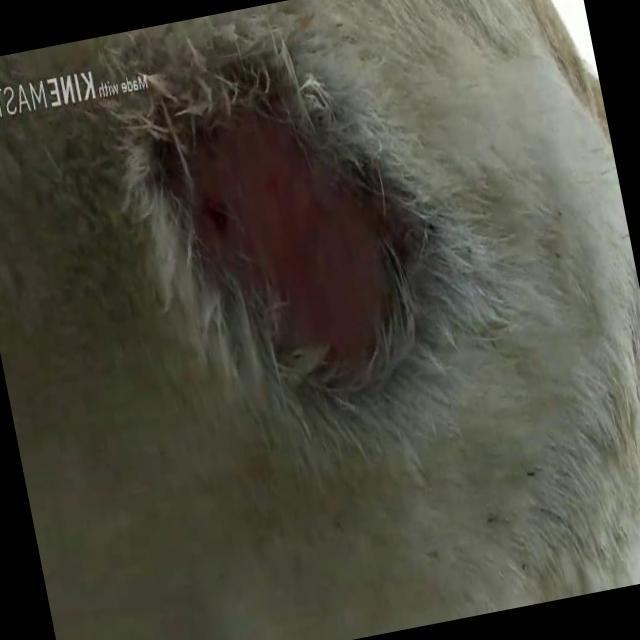
Canine dermatitis — inflammation of the skin presenting with erythema, pruritus, papules, and excoriation. May be allergic, contact, or atopic in origin.